Current action and preconditions to check: trajectory_clear

Your task: For each precondition in the list above, predict whether it will hold at this action.

Consider the current scene as observed from the mobile robot's camera, and analyze the predicted future states of all dynamic agents (e.g., people, animals, vehicles, or any moving entities) within the NEXT SECOND.

IMPORTANT: Only answer "very likely" if you are absolutely certain—based on strong, clear evidence—that a dynamic agent will violate the precondition in the predicted future state. Do NOT answer "very likely" for unlikely, ambiguous, or low-probability risks.

Ask yourself for each precondition: Is there a high probability, with clear and convincing evidence, that the predicted future states of any dynamic agent will interfere with the predicted future state of the currently executing action within the NEXT SECOND, causing that precondition to fail?

Assess the risk level based on these predictions. Use "likely" or "very likely" if motions create a clear risk of interference.

Use "neutral" or "improbable" if agents are nearby but their predicted paths are clearly diverging or non-conflicting.

Failure Risk Categories: "very improbable", "improbable", "neutral", "likely", "very likely"

Answer Format: Output ONLY the probability_of_failure value from these categories: "very improbable", "improbable", "neutral", "likely", "very likely"

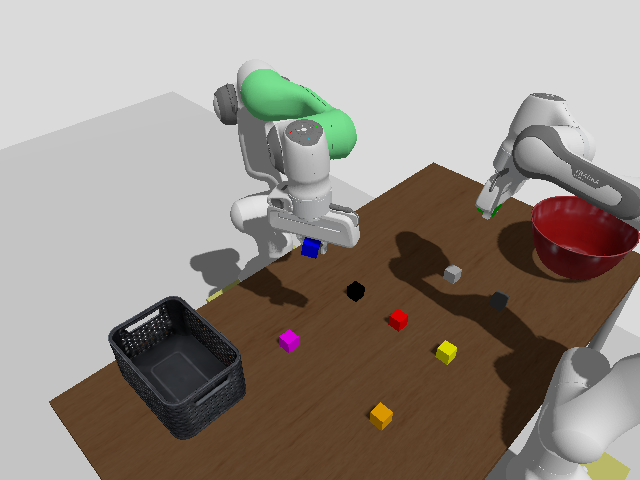

Answer: very improbable